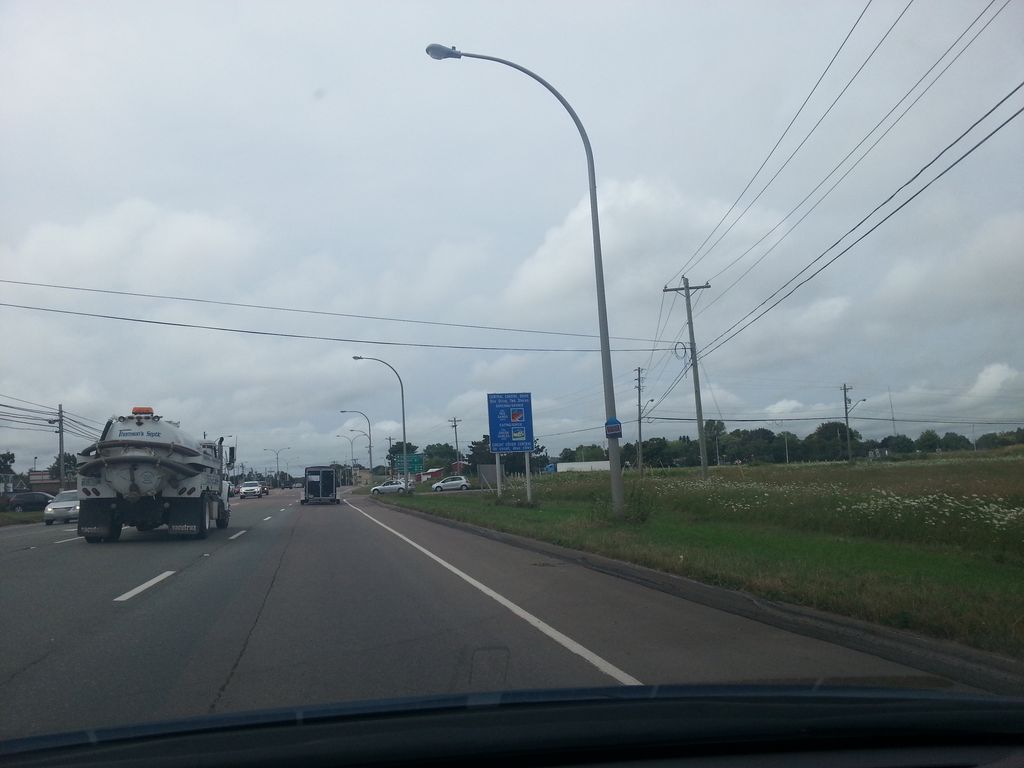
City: charlottetown